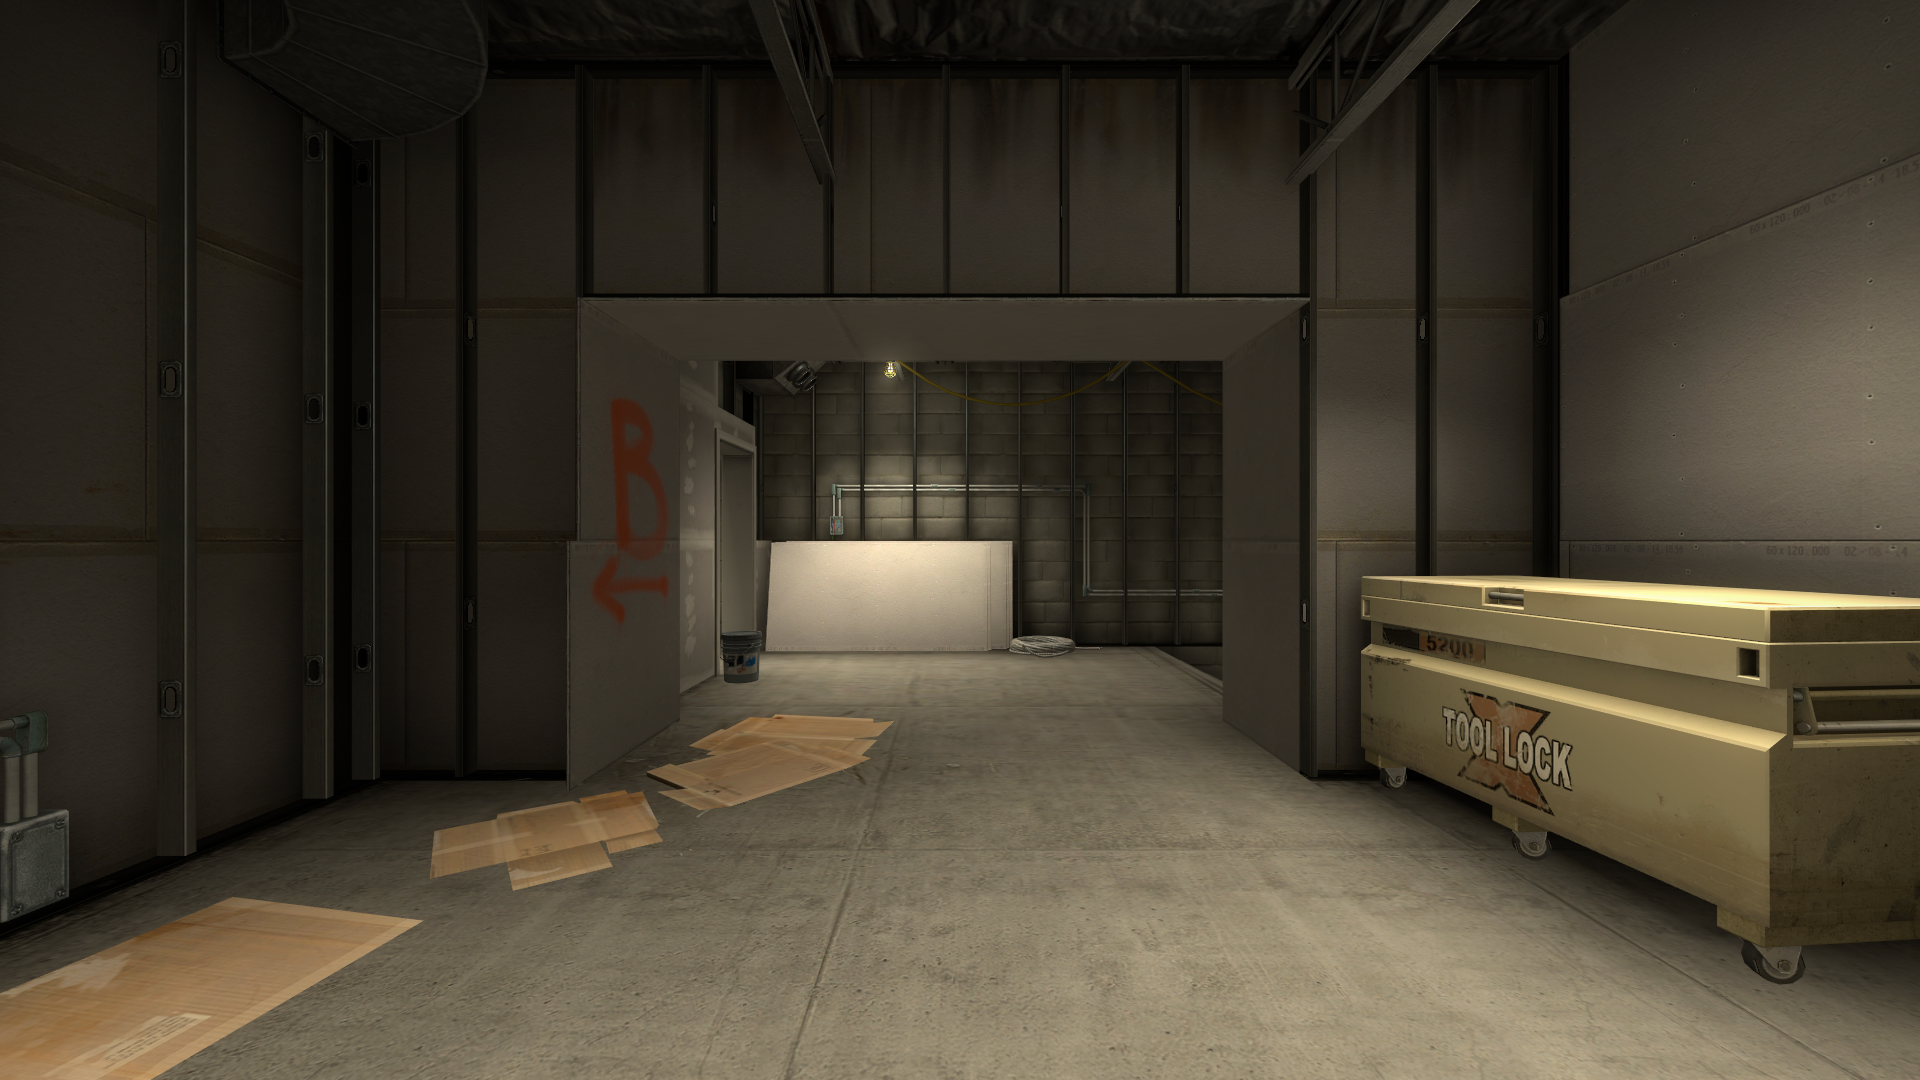
Map: de_vertigo